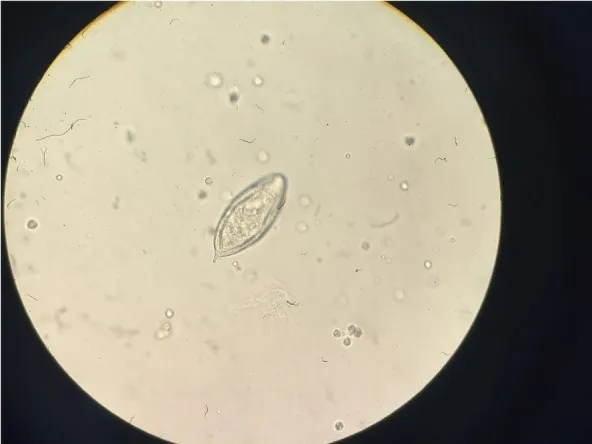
Sediment examination of a 24-h urine sample from case 1 demonstrates the diagnostic terminal spine of egg of Schistosoma haematobium (original magnification, x 400; no stain used).
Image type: pathology (h&e)